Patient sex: M
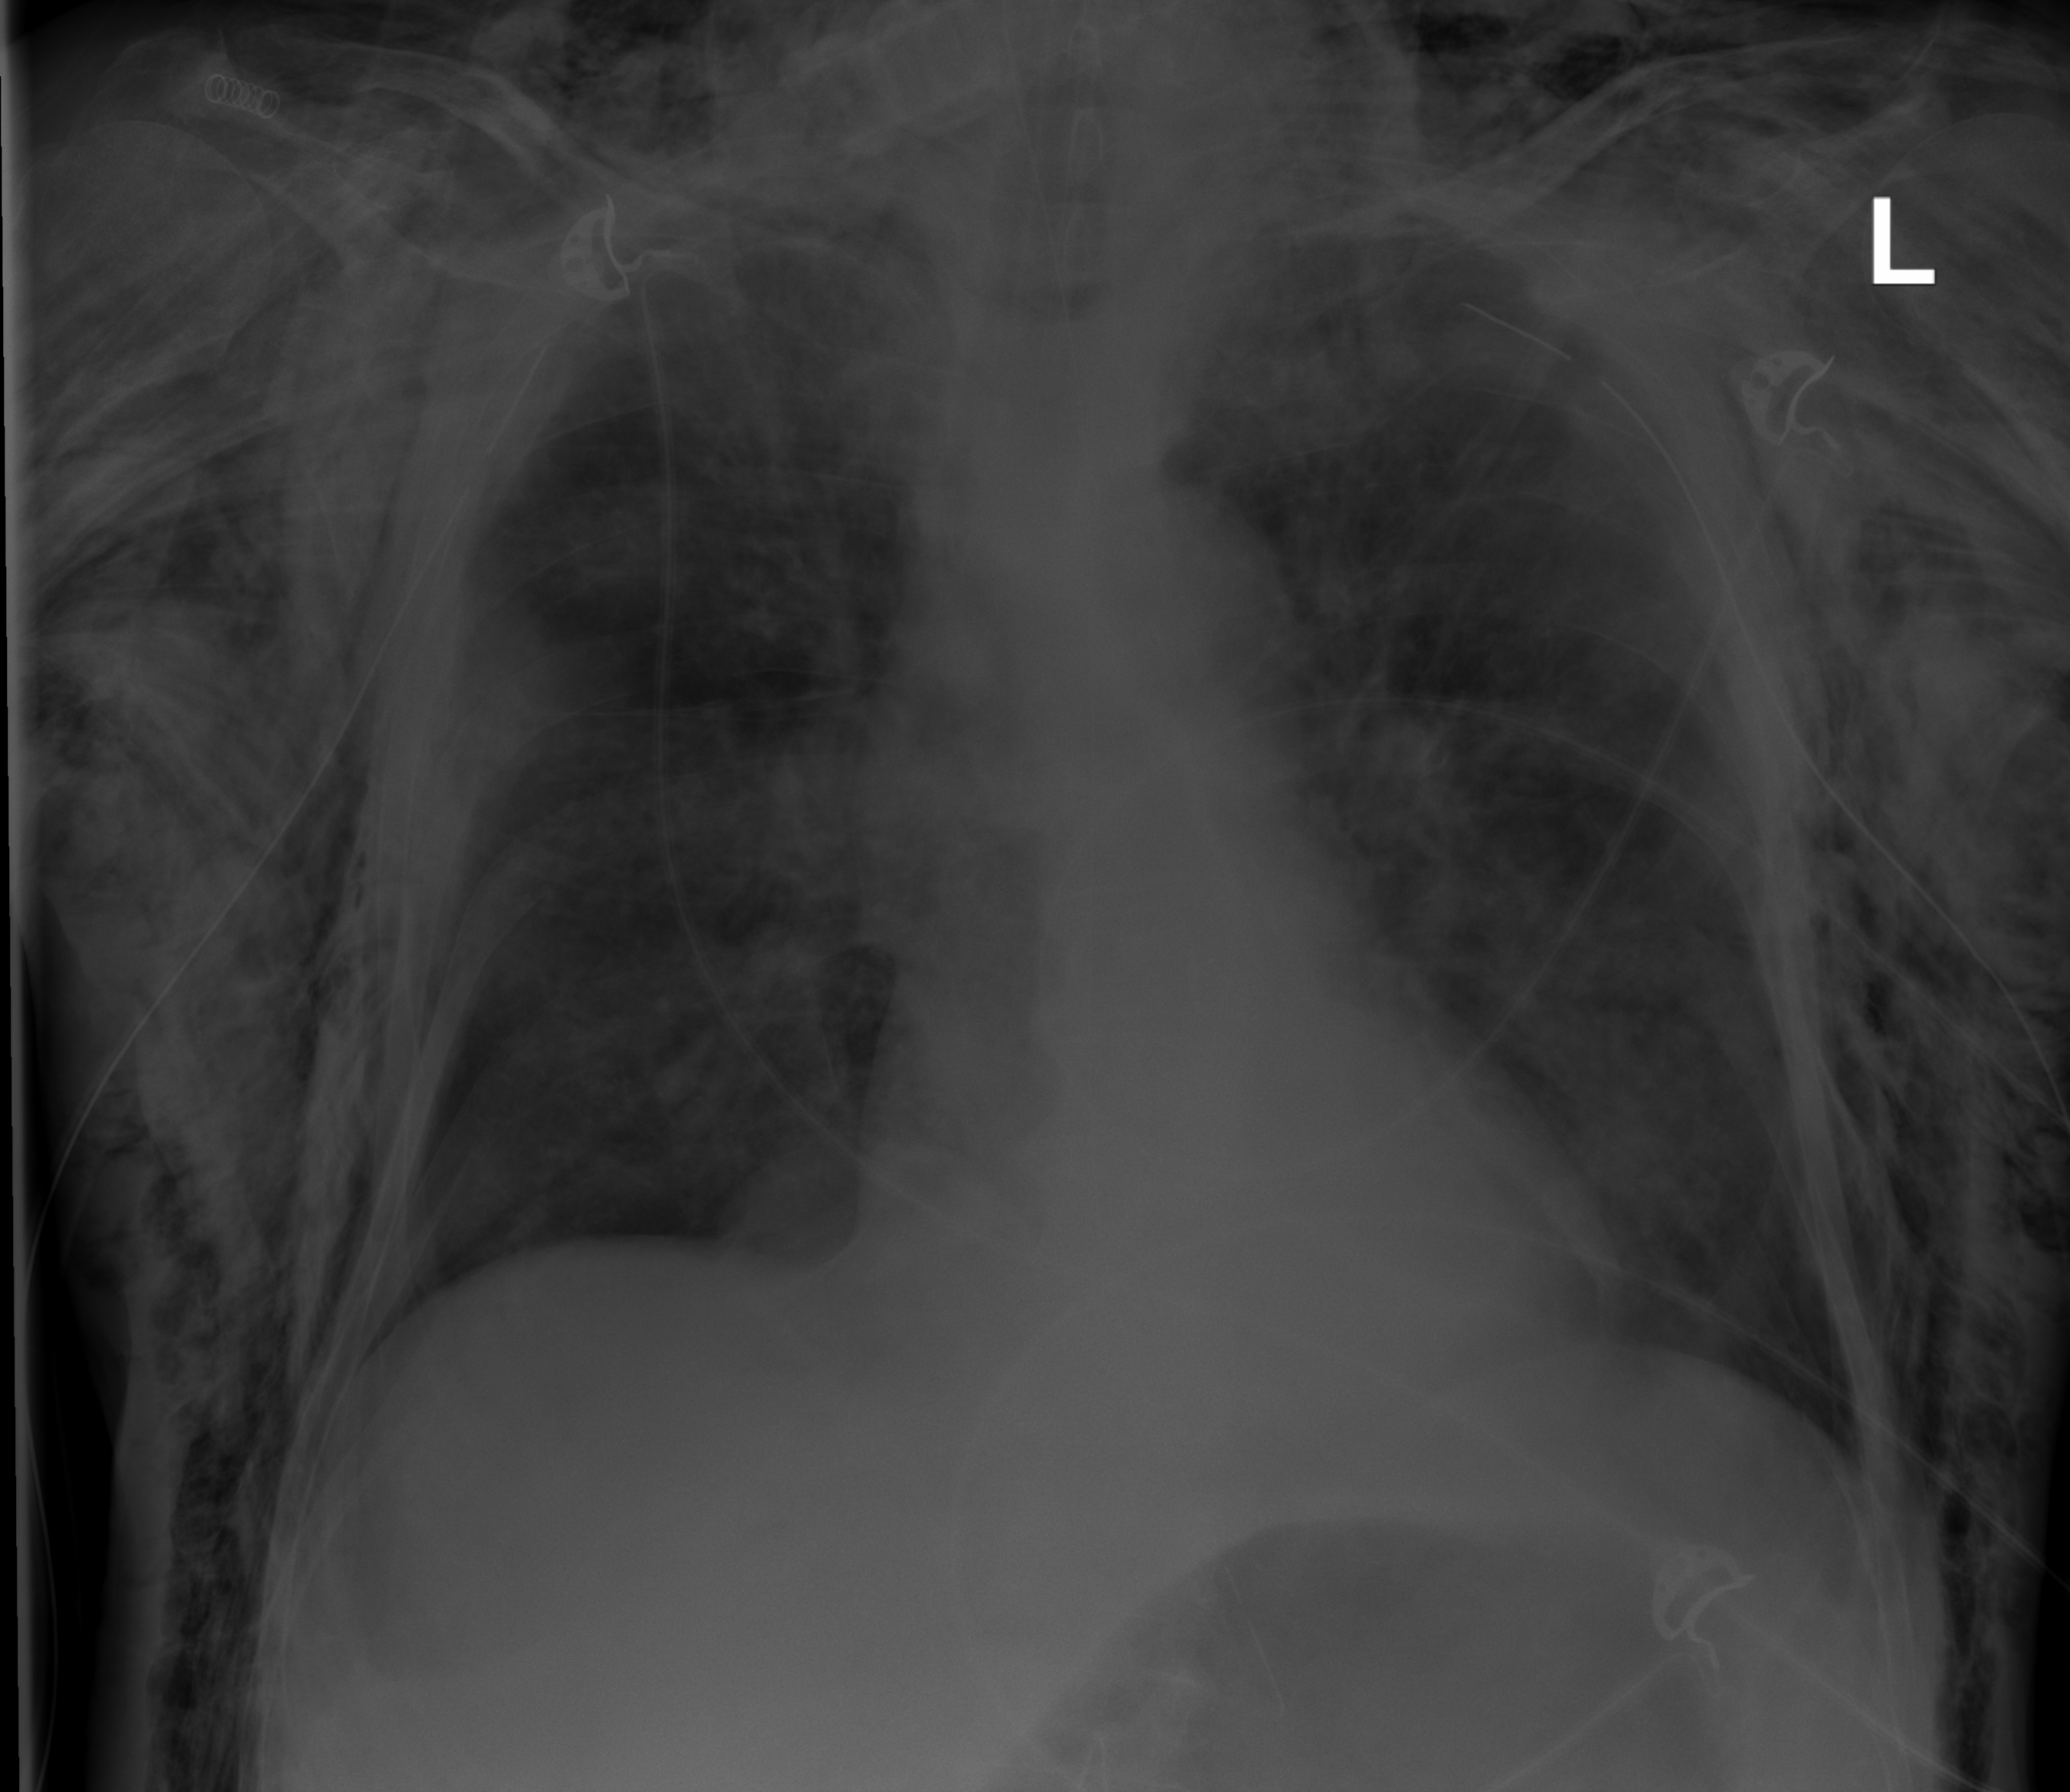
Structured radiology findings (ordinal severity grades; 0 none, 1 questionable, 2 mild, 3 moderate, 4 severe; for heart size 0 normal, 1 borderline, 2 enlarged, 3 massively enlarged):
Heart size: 0
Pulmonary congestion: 2
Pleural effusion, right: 0
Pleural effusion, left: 0
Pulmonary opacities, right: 2
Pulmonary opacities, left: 2
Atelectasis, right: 2
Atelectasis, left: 2